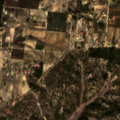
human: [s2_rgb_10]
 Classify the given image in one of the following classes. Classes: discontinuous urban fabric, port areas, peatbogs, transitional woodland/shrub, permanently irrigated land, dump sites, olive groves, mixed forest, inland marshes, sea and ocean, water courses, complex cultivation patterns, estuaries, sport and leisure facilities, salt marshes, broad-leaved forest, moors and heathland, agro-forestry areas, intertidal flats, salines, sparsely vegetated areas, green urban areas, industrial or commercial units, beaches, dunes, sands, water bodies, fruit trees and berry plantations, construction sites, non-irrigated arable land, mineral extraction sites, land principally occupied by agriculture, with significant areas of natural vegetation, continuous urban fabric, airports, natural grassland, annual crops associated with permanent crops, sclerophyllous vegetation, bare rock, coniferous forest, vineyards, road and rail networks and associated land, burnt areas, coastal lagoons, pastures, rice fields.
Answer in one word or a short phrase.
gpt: complex cultivation patterns, broad-leaved forest